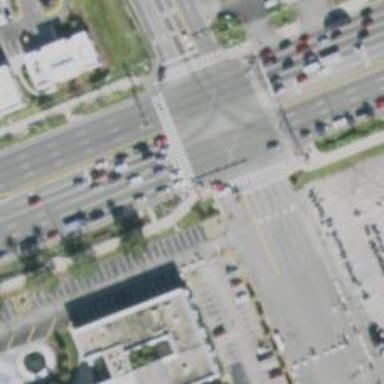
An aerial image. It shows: Crossing road.